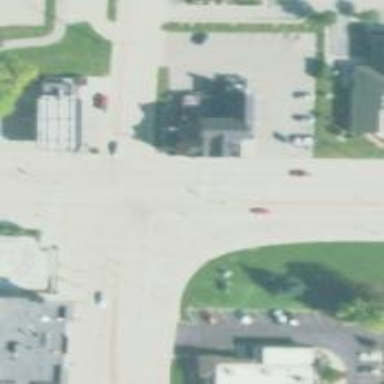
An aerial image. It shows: Marked crossing on the road.